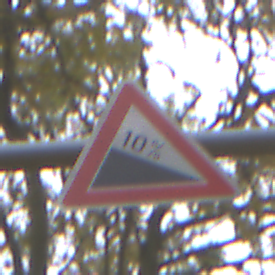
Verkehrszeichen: Gefaelle10
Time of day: Midday
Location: Outdoor (Nature)
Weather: Overcast
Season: Autumn
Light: Natural